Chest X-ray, PA view. Patient: 56 years old, sex F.
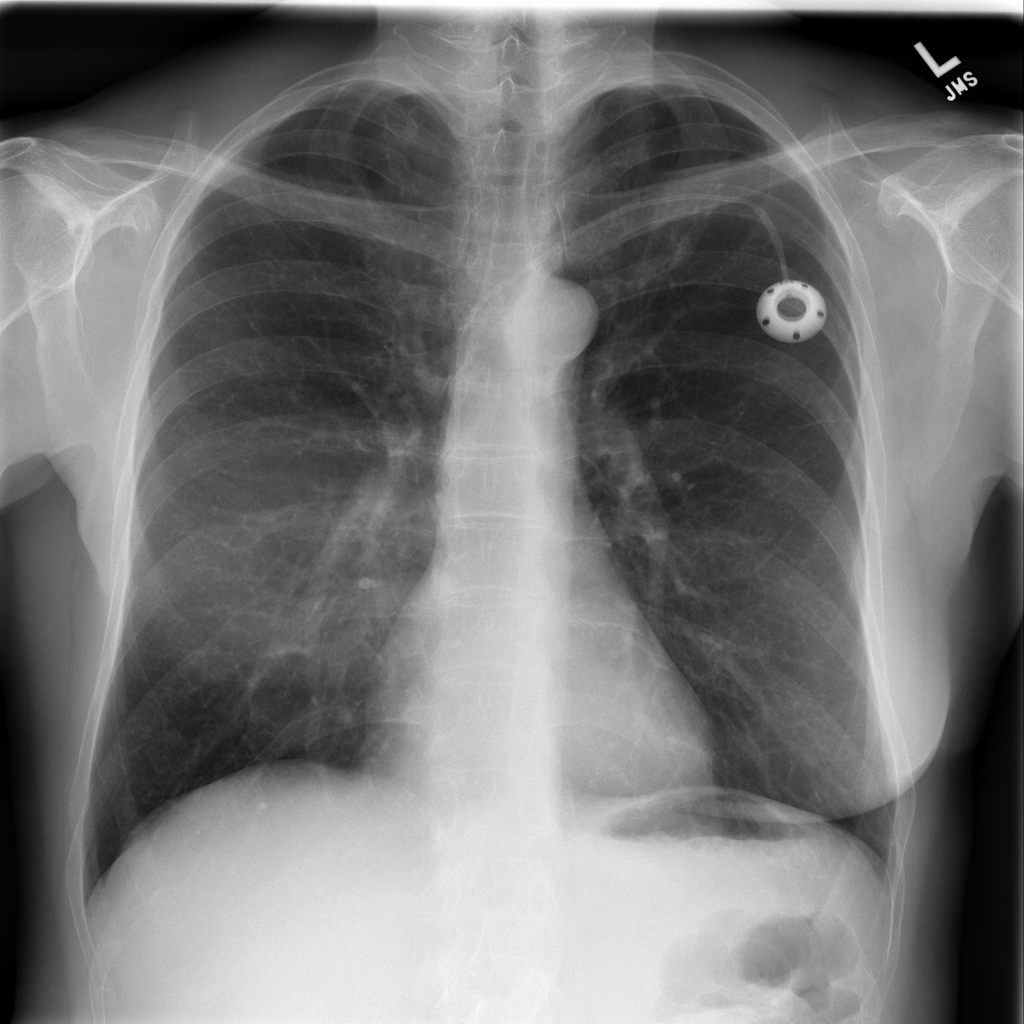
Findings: No Finding